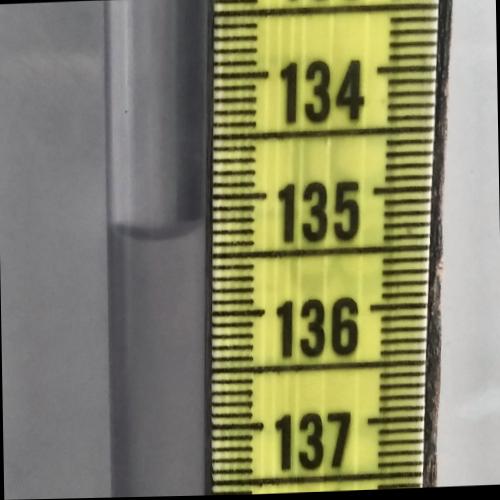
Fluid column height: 135.3 cm